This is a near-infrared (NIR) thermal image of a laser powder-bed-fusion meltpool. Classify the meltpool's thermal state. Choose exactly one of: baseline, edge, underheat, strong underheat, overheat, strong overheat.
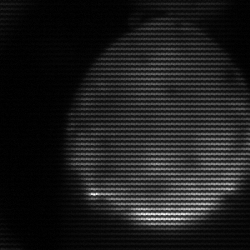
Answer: edge